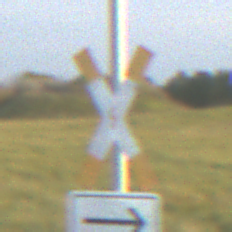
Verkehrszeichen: Andreaskreuz
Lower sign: RichtungsangabeDurchPfeile4
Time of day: SunriseSunset
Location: Outdoor (Nature)
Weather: PartlyCloudy
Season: NotSpecified
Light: Natural